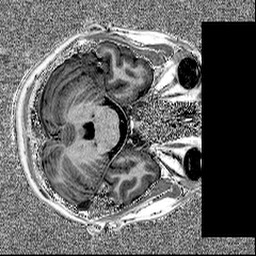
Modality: MP2RAGE
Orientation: axial
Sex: female